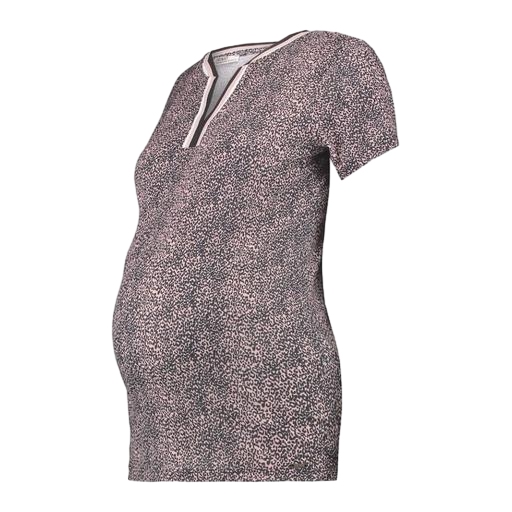
red claire maternity tunic, pink printed sleep jacket, pink maternity top contrast scallop collar, white background